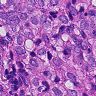
Metastatic tissue present: yes